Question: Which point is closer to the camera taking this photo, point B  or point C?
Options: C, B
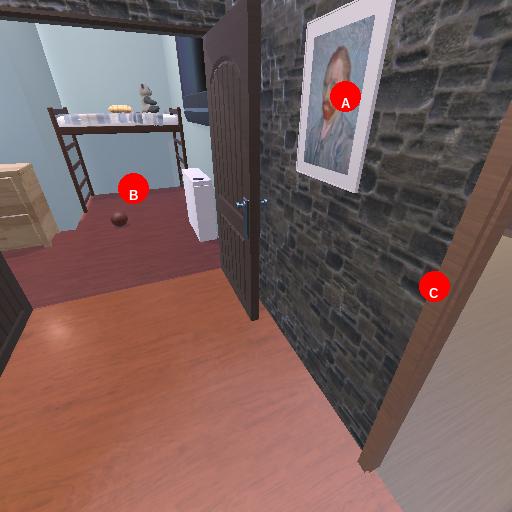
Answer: C